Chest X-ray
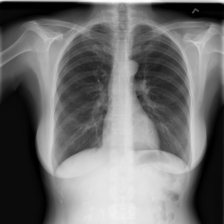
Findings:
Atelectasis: negative
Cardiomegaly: negative
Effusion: negative
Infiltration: negative
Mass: negative
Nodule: negative
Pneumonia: negative
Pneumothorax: negative
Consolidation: negative
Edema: negative
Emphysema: negative
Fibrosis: negative
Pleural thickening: negative
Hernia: negative